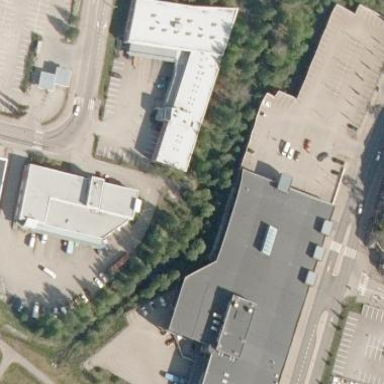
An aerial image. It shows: Manufacturing building.